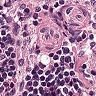
Metastatic tissue present: no